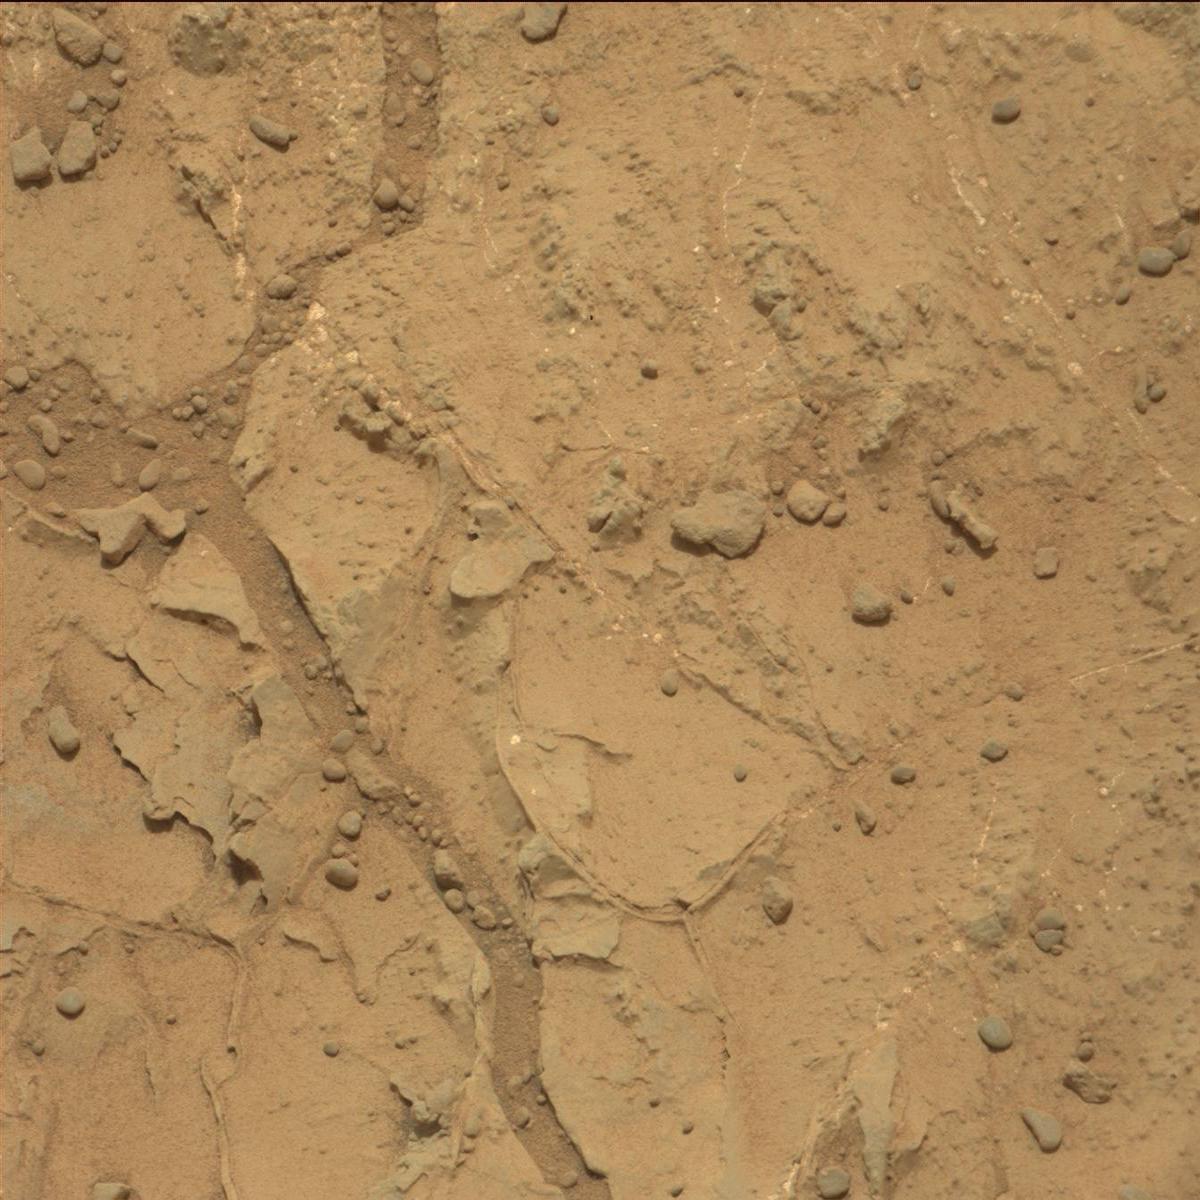
Terrain classes present: Bedrock, Rock, Sand / Soil